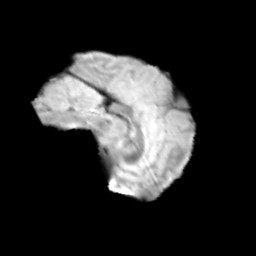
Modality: T2w
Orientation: sagittal
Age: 13
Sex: male
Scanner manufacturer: siemens
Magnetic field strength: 3 T
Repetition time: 3.8 s
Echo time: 0.07 s